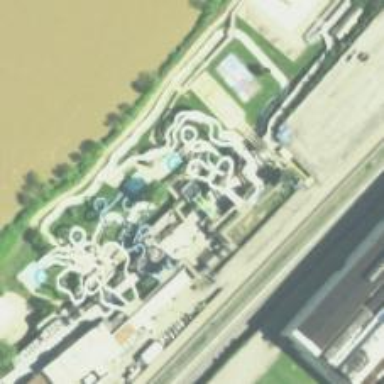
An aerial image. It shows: Canal with water slide attraction.